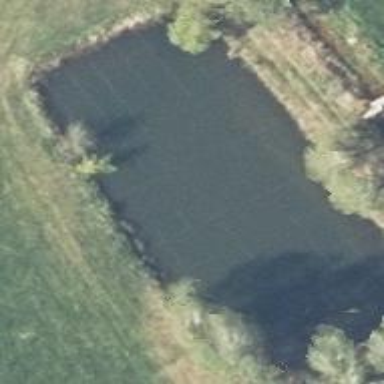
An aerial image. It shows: Serene pond surrounded by nature.